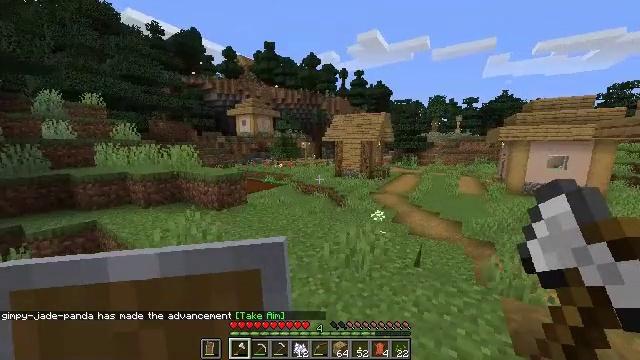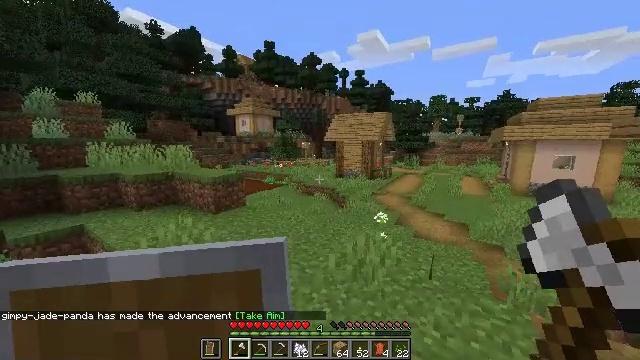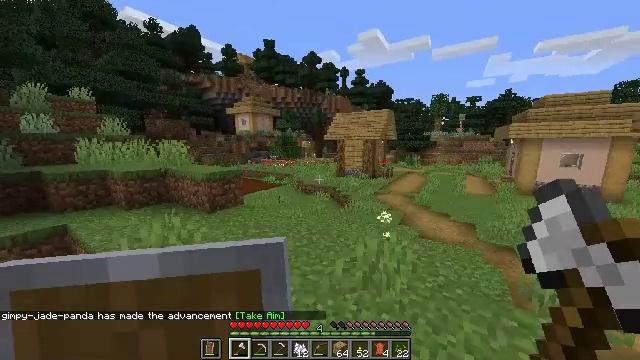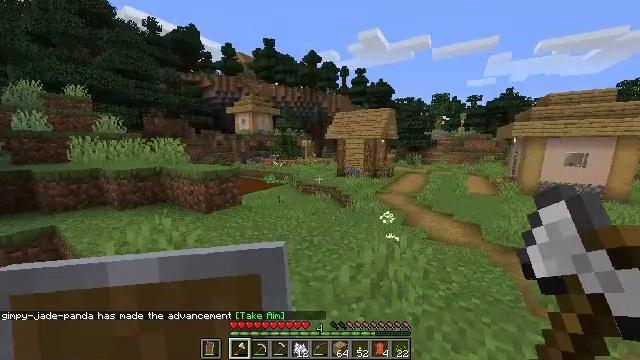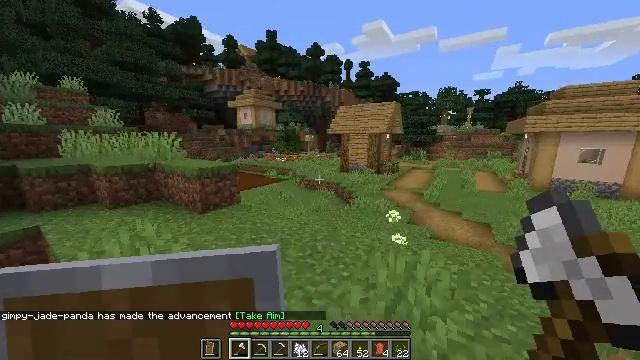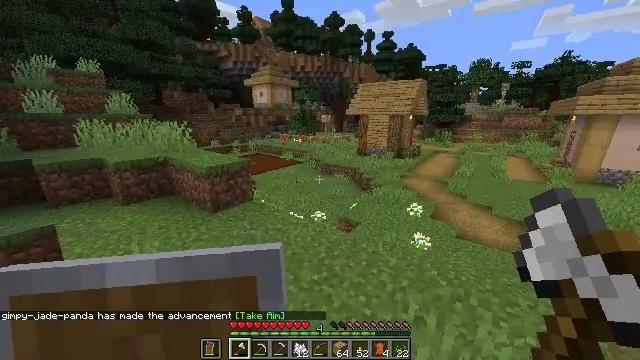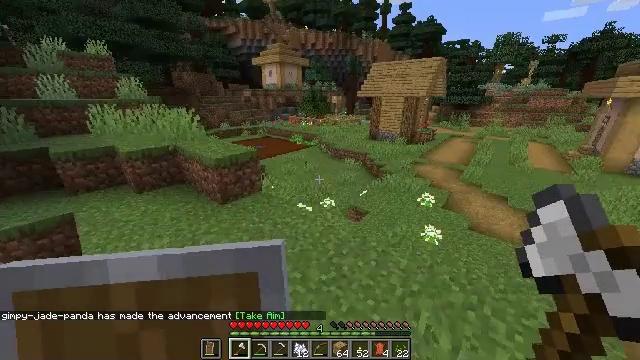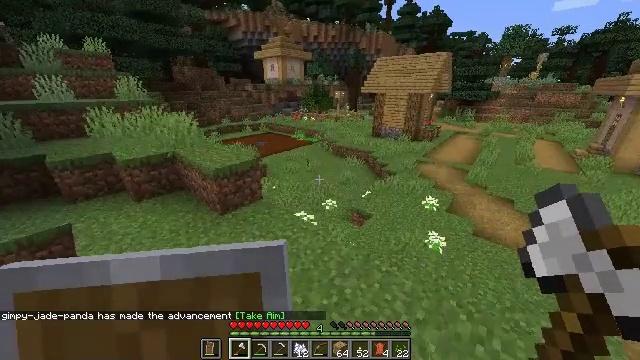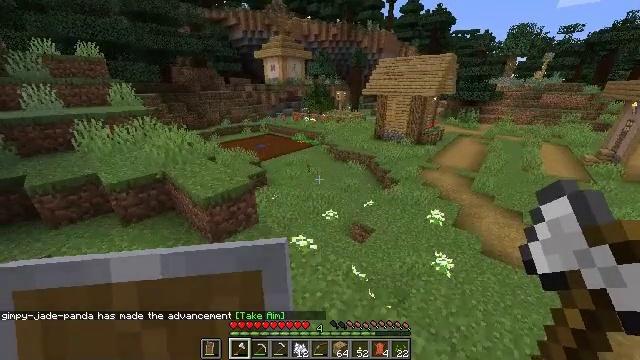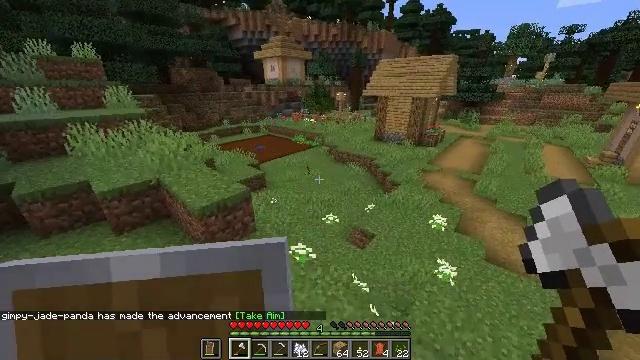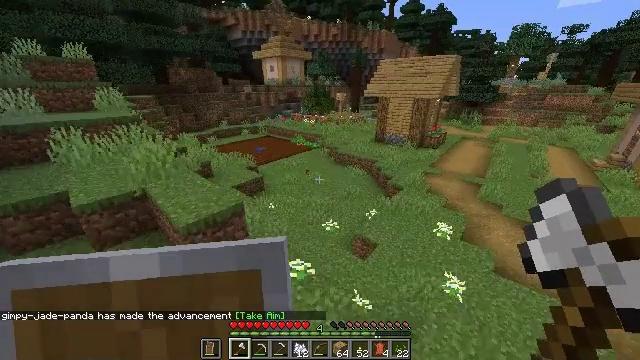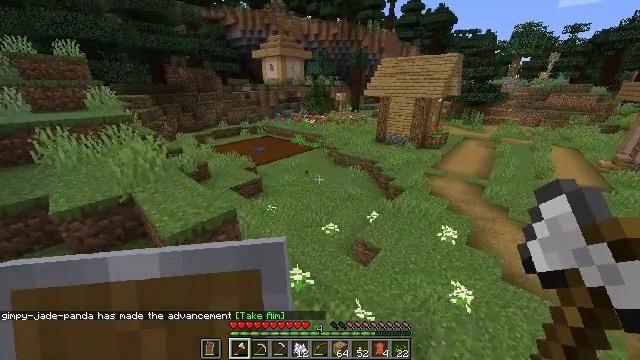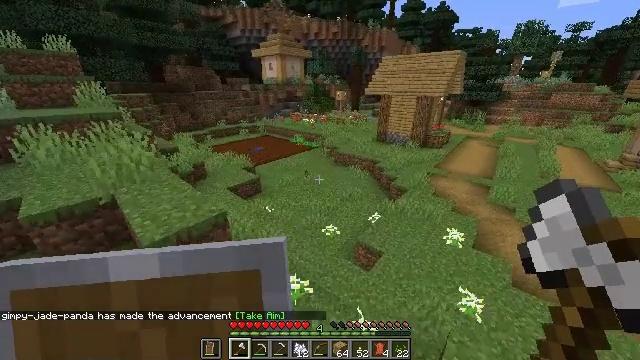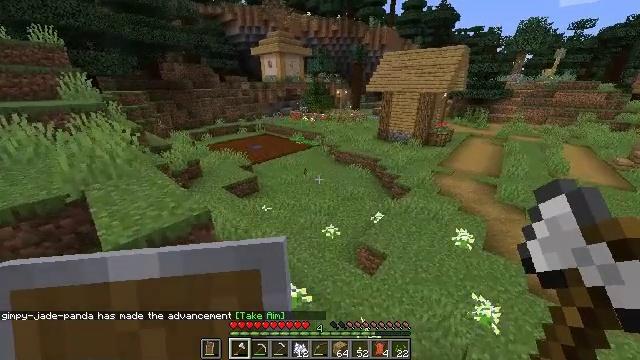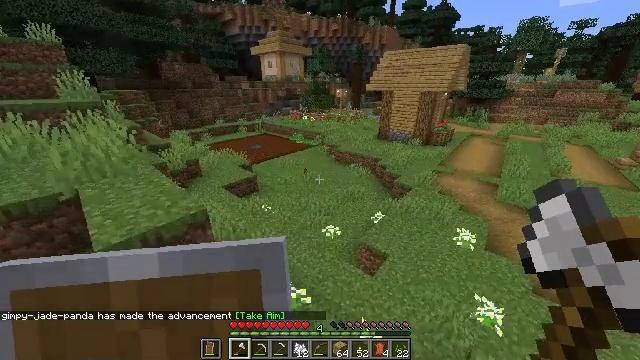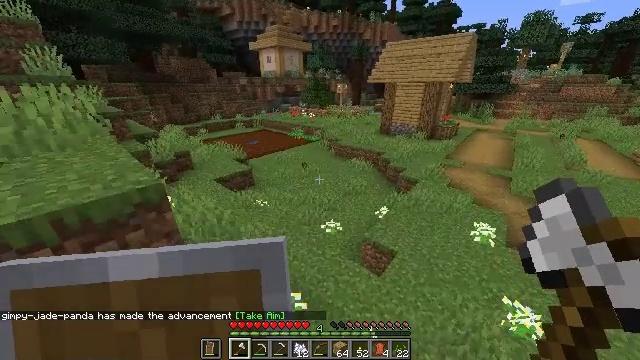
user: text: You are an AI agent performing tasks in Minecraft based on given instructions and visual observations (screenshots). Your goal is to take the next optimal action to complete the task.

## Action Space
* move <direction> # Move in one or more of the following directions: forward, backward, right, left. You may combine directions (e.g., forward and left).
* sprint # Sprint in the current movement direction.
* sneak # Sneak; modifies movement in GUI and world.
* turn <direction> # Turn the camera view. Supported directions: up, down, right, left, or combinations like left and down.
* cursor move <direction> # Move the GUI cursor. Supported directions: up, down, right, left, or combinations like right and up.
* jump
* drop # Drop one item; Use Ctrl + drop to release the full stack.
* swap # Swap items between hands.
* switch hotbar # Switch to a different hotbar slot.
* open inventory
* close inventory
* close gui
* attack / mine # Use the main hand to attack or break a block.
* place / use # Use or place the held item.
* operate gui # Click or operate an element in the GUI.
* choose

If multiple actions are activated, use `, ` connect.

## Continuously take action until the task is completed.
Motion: motion action
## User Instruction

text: Harvest carrots from the farmland.
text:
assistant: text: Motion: move forward, sprint, jump
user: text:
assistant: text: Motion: move forward, sprint, jump
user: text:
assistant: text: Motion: move forward, sprint, jump
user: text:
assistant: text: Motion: move forward, sprint, turn down, jump
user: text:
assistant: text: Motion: move forward, sprint, turn left and down, jump
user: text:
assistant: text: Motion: move forward, sprint, turn left and down, jump
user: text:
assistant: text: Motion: move forward, sprint, turn down, jump
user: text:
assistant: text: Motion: move forward, sprint, jump
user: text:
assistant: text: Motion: move forward, sprint, jump
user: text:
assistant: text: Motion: move forward, sprint, jump
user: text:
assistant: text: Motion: move forward, sprint, jump
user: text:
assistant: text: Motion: move forward, sprint, jump
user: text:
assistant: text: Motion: move forward, sprint, jump
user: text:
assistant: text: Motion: move forward, sprint, jump
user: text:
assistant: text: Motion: move forward, sprint
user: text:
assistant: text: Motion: move forward, sprint
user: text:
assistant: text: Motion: move forward, sprint
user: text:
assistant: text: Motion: move forward, sprint
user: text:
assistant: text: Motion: move forward, sprint
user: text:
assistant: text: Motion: move forward, sprint
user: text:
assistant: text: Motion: move forward, sprint
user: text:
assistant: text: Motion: move forward, sprint
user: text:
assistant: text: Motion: move forward, sprint
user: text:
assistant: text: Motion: move forward, sprint
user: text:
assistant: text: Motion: move forward, sprint
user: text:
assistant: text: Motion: move forward, sprint
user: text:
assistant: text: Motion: move forward, sprint
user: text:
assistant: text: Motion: move forward, sprint
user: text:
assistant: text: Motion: move forward, sprint
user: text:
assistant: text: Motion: move forward, sprint